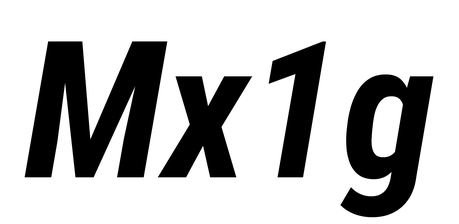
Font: Roboto-Italic_Condensed_Bold_Italic